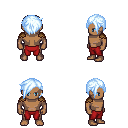
a pixel art fantasy rpg character, male body template, human, dark skin, leather shoulder armor, red pants, white cyan pixie cut hairstyle, four views (front, back, left, right), 2x2 character sprite sheet, small pixel art, hard edges, no anti-aliasing